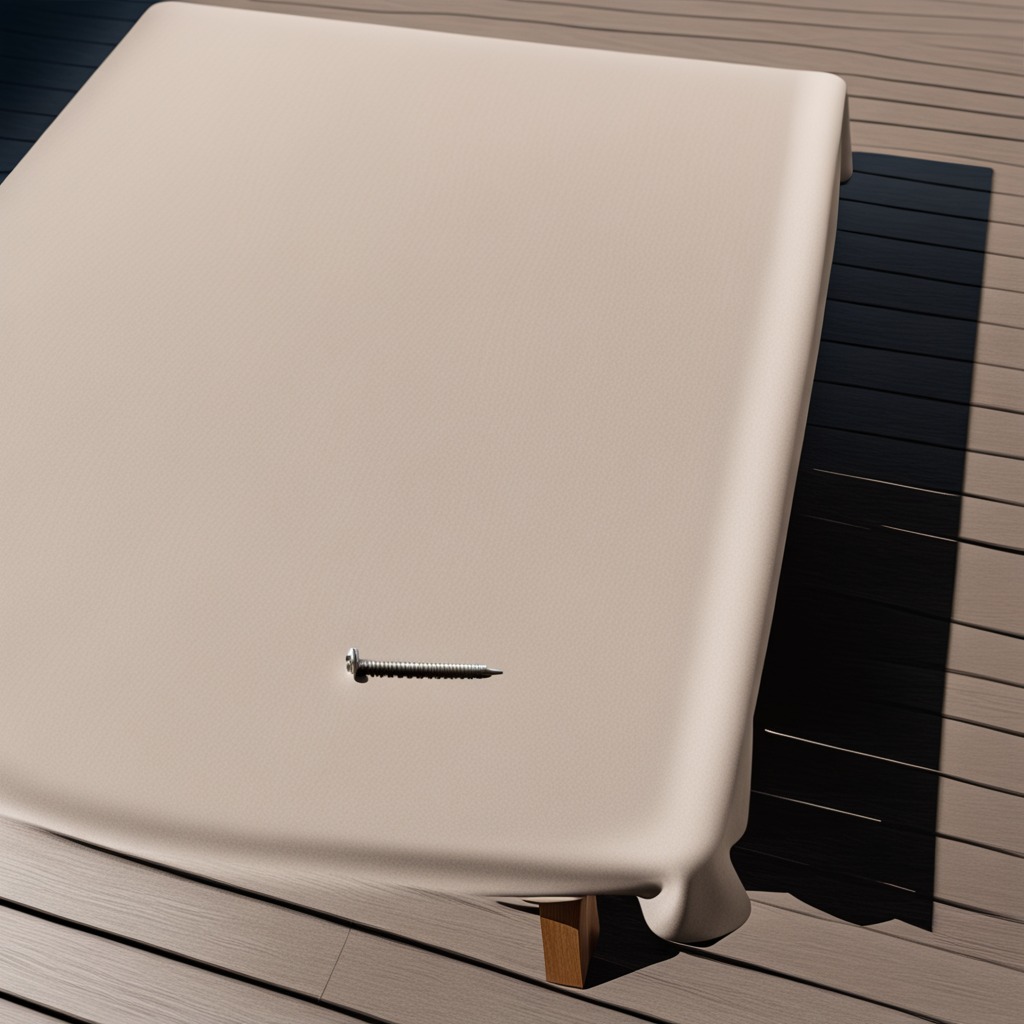
A metal screw is lying on a wooden table in an outdoor workshop during daytime bright natural light soft shadows worn but beneath the cloth.